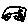
Label: car